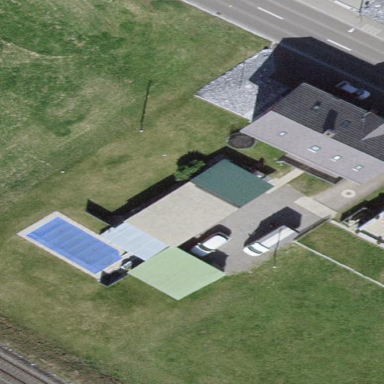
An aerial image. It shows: Hut.